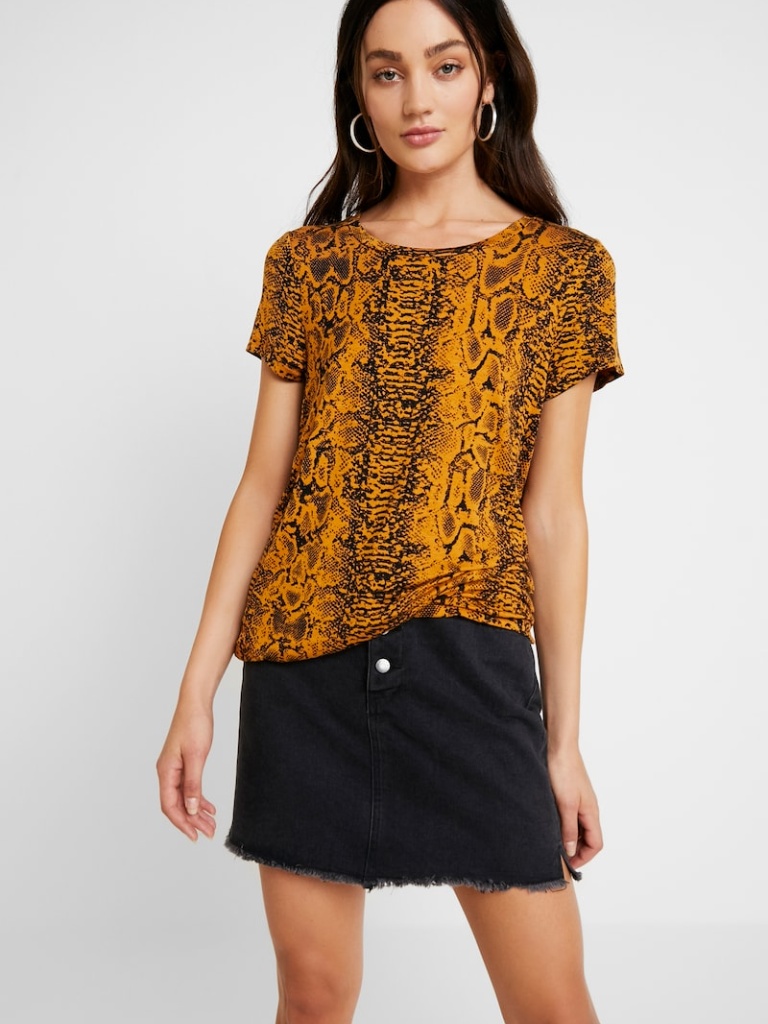
cotton relaxed short sleeve hip length French Tucked crew t-shirt